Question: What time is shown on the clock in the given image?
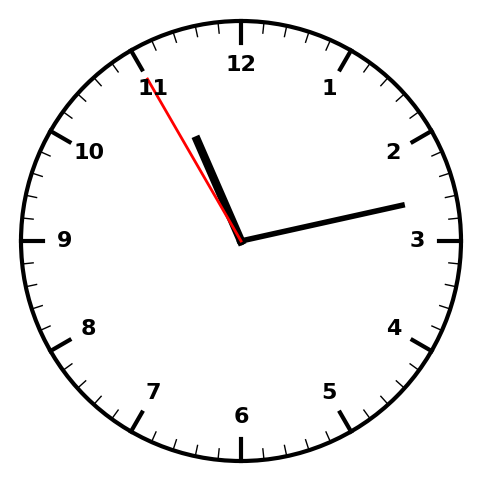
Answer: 11:12:55